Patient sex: F
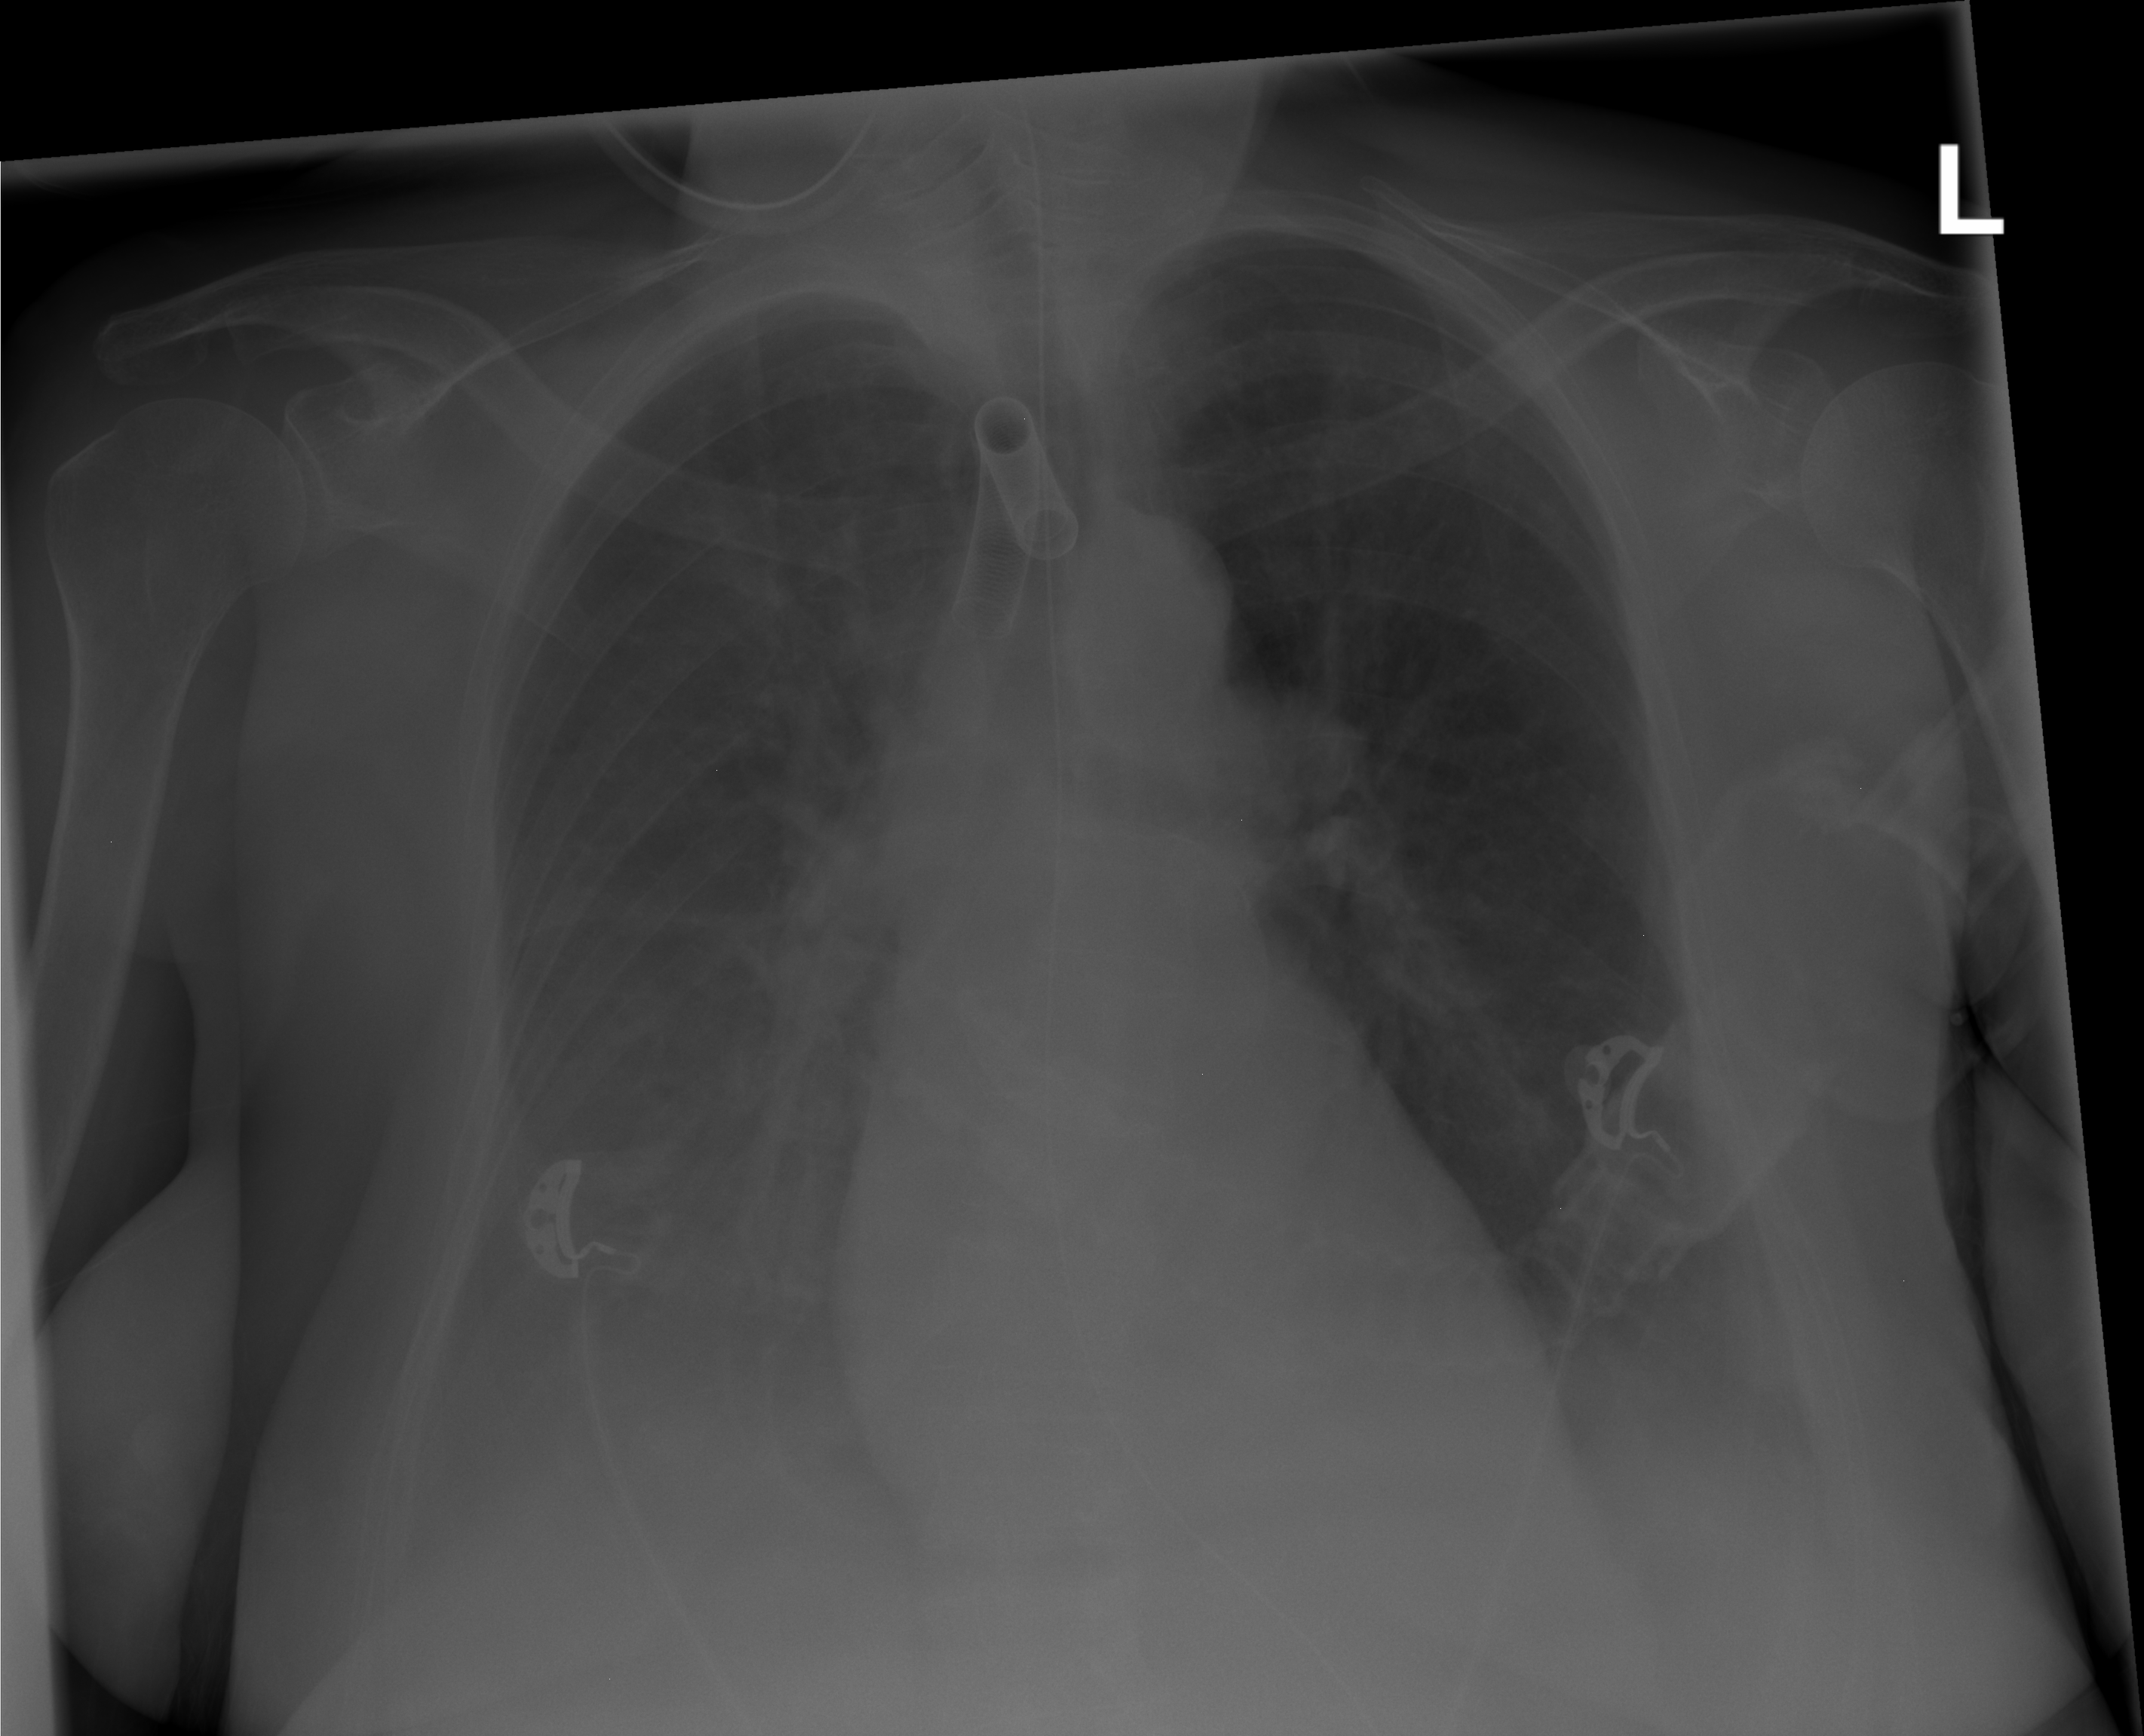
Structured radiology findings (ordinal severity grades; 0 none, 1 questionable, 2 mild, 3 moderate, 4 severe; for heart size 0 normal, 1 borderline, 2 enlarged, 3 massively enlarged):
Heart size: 0
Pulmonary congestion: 0
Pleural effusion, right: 3
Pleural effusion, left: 2
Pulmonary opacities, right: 0
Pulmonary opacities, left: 0
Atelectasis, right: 2
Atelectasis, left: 2